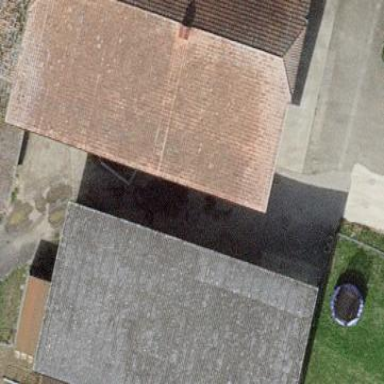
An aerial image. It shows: Farm building.